Question: I want to make a console based application like Norton Commander in C.
I don't have problems with writing the core.
I neet some tutorials about how to make a TUI in windows console (using windows.h).
I need it to be something like this:

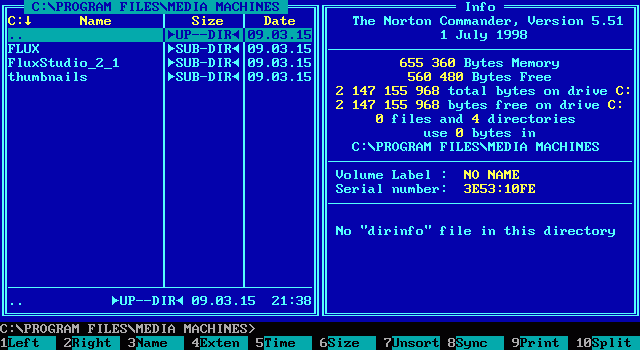
Answer: May be the <URL> library is what you need.